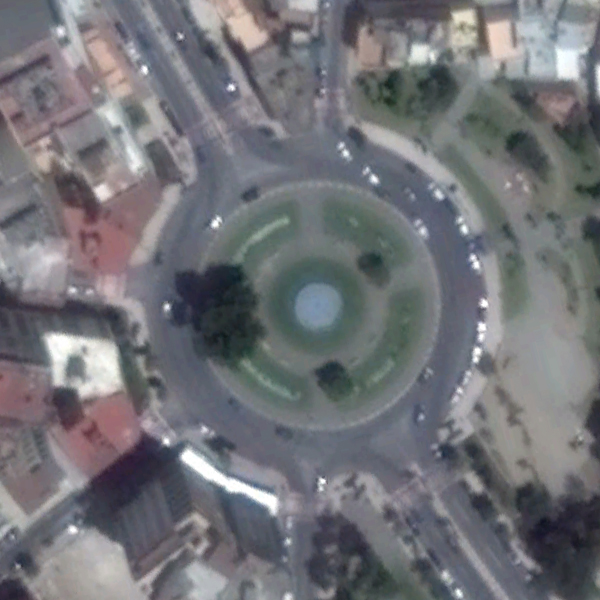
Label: Square